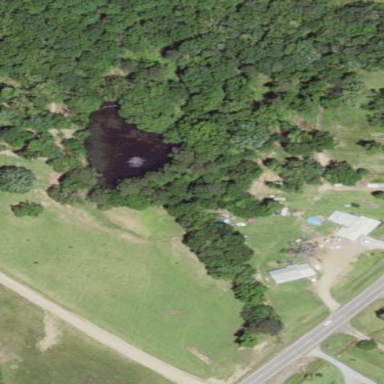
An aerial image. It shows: Serene pond surrounded by nature.